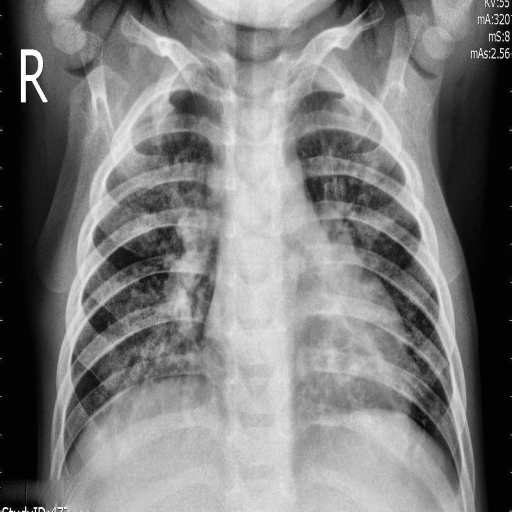
Finding: PNEUMONIA